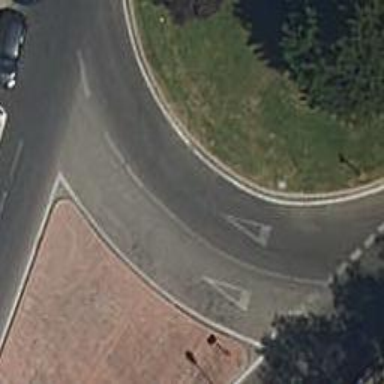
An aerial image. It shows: Secondary road with circular junction.